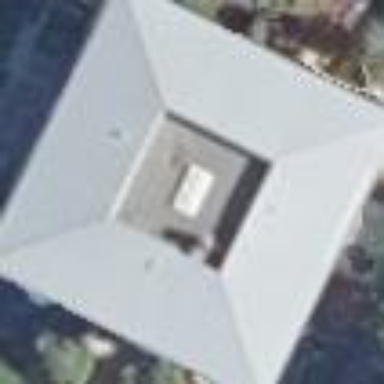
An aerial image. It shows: Apartment building with quadruple saltbox roof shape.